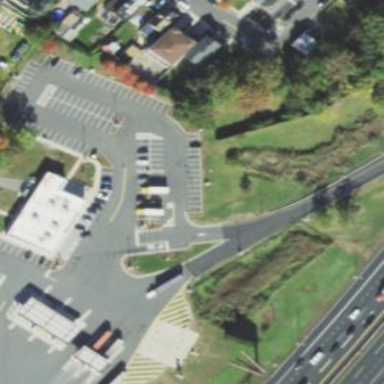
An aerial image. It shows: Parking area.